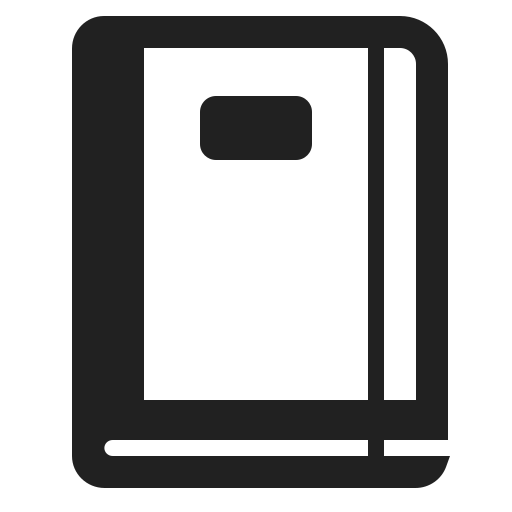
notebook high contrast